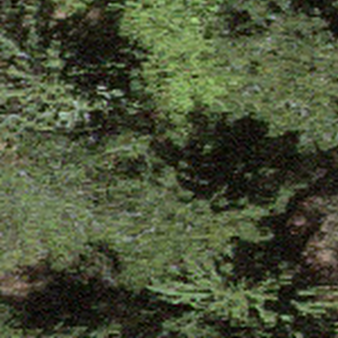
Label: other